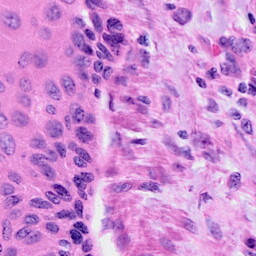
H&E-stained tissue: Cervix